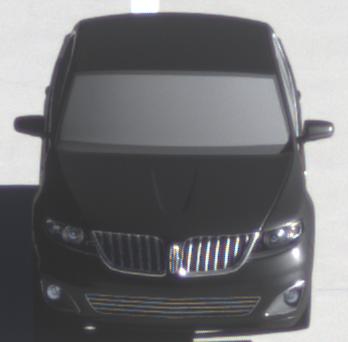
Make: Lincoln
Model: MKS
Detailed model: -
Model produced from: 2008
Model produced until: 2011
Doors: 4
Color: black
Road condition: wet road
Daytime: morning or afternoon
Contrast: high contrast